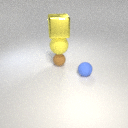
small brown rubber sphere to the left of small blue rubber sphere